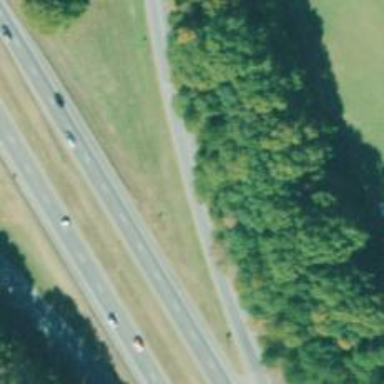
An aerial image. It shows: Asphalt trunk link road.